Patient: sex F, age 65
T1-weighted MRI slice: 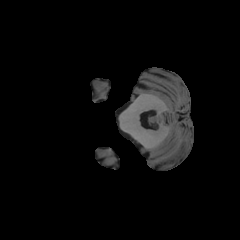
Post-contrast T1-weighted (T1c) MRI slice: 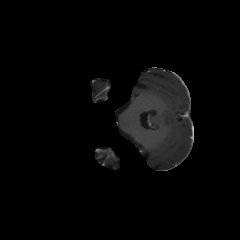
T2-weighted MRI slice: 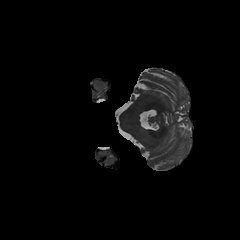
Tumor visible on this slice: no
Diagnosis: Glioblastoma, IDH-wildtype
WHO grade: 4